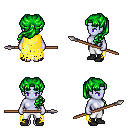
a pixel art fantasy rpg character, female body template, dark elf, purple skin, yellow tattered cape, white pants, green princess hairstyle, black shoes, spear, four views (front, back, left, right), 2x2 character sprite sheet, small pixel art, hard edges, no anti-aliasing